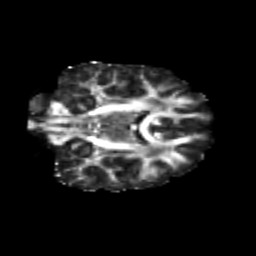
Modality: FA
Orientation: coronal
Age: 21
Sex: male
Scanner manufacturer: siemens
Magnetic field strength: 3 T
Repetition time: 3.5 s
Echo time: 0.125 s